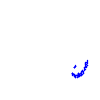
Particle: electron